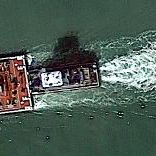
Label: civil